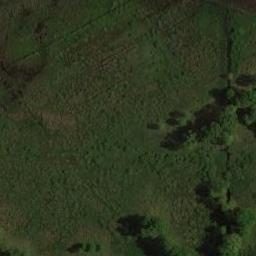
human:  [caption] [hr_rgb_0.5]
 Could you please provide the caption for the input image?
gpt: This meadow has dense grasses and some trees .

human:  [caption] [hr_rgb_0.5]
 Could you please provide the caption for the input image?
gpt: There are several trees on the grass .

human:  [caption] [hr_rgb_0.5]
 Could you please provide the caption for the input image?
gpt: There are many green trees on the green grass .

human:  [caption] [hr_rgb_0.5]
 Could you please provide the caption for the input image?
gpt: There are many trees on the meadow .

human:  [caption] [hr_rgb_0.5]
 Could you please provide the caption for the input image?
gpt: There are some trees on the green meadow .